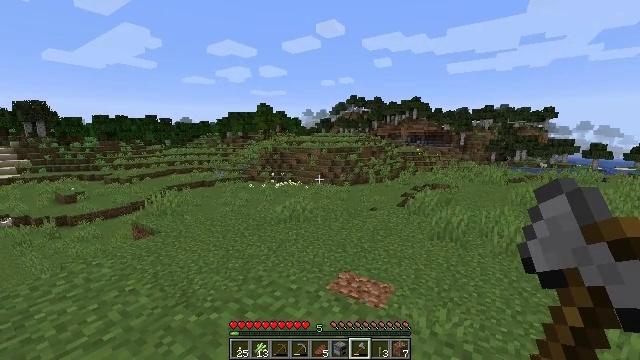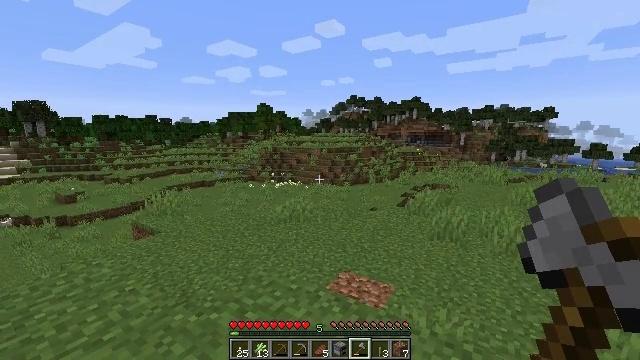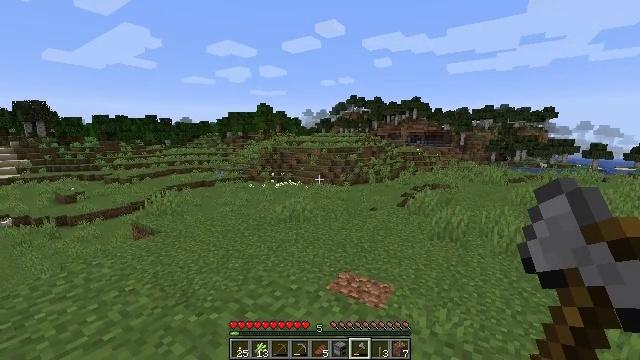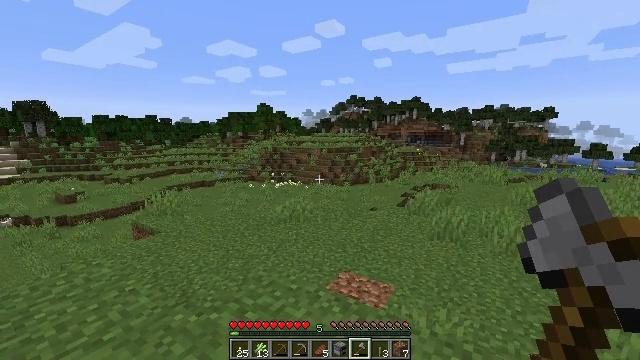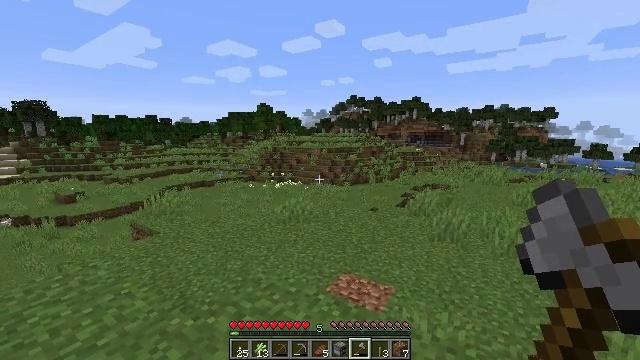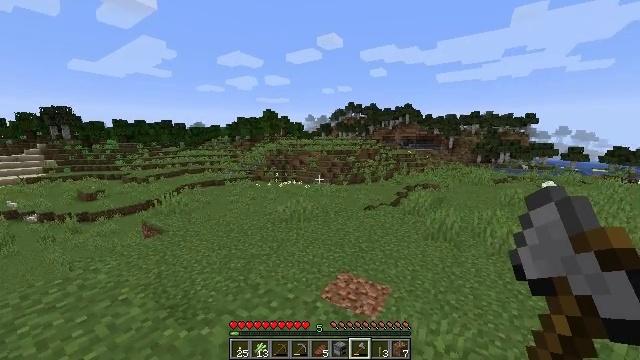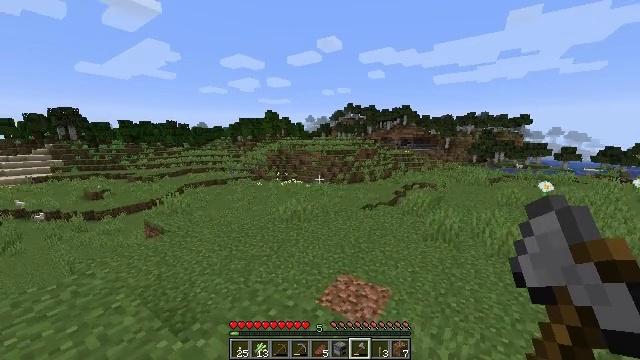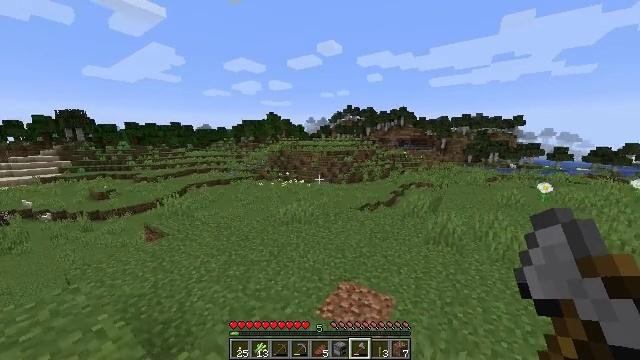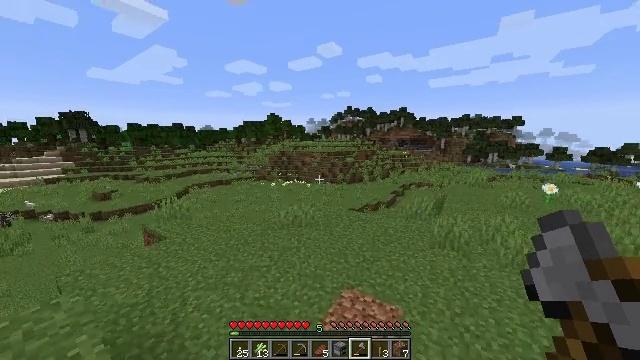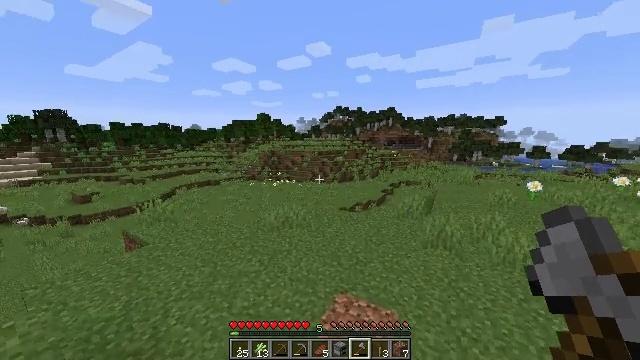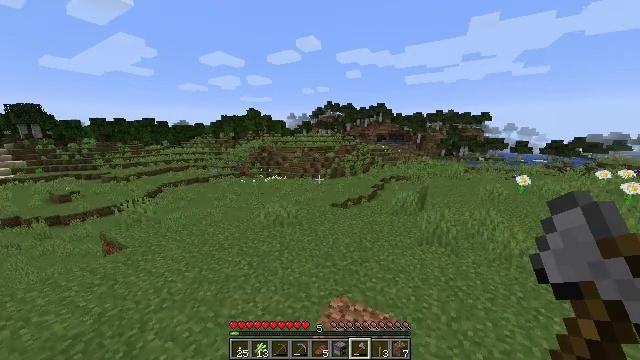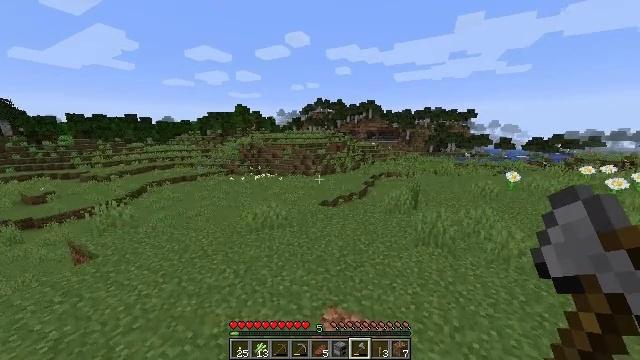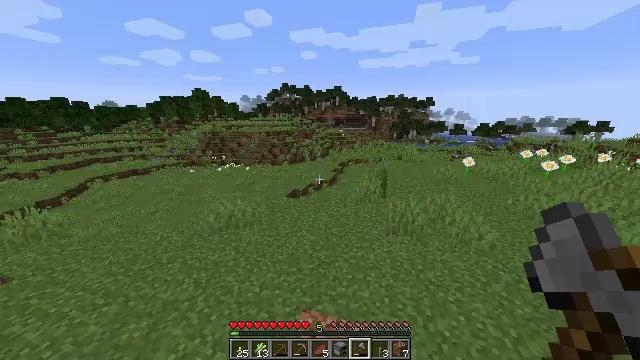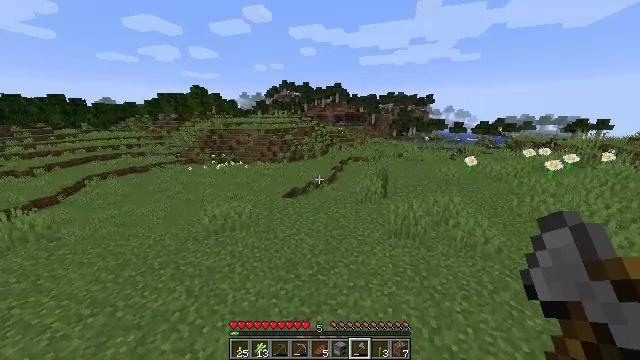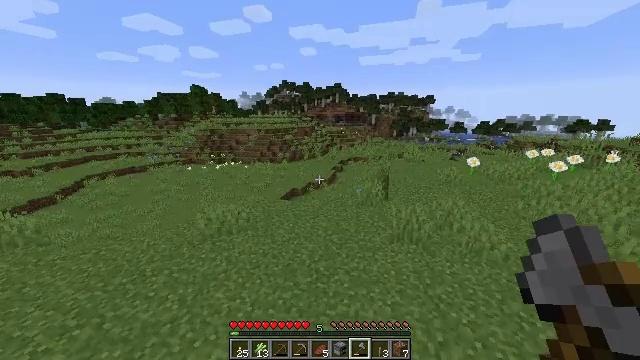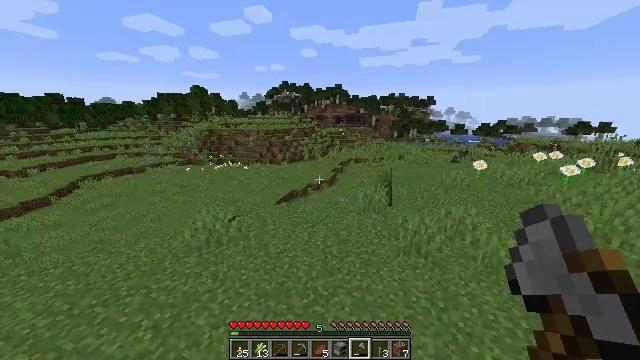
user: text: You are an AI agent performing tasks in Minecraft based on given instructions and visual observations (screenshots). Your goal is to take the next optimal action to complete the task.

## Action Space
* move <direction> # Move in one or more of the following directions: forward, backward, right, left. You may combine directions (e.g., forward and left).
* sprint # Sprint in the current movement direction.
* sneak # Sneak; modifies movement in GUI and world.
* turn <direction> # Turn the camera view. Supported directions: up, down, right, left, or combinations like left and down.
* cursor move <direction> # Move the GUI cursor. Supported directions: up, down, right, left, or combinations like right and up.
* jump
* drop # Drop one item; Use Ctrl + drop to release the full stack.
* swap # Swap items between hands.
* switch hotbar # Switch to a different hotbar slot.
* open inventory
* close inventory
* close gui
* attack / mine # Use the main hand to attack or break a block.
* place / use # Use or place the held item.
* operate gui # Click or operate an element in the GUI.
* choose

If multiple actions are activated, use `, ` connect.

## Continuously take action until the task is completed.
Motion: motion action
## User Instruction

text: Cut down the sugar cane stalks.
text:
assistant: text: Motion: sprint
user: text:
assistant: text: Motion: sprint
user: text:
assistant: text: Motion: sprint
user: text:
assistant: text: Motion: move forward, sprint
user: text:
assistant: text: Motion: move forward, sprint
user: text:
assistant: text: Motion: move forward, sprint
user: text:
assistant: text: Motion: move forward, sprint
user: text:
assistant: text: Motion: move forward, sprint
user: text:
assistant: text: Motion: move forward, sprint, turn right
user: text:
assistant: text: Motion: move forward, sprint, turn right and down
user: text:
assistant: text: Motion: move forward, sprint, turn right
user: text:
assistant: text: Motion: move forward, sprint, turn right and down
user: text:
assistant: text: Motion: move forward, sprint
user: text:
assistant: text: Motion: move forward, sprint
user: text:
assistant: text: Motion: move forward, sprint
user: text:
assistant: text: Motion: move forward, sprint
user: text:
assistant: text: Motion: move forward, sprint
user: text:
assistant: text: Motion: move forward, sprint, turn right
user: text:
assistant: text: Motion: move forward, sprint, turn right and down
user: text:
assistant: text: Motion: move forward, sprint, turn right and down
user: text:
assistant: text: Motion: move forward, sprint, turn right
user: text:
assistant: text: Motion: move forward, sprint, turn up
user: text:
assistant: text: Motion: move forward, sprint
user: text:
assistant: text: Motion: move forward, sprint, turn up
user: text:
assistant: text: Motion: move forward, sprint, turn up
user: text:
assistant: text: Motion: move forward, sprint, turn left and up
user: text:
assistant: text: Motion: move forward, sprint, turn left and up
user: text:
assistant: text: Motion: move forward, sprint
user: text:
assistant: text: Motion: move forward, sprint
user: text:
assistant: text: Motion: move forward, sprint